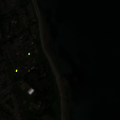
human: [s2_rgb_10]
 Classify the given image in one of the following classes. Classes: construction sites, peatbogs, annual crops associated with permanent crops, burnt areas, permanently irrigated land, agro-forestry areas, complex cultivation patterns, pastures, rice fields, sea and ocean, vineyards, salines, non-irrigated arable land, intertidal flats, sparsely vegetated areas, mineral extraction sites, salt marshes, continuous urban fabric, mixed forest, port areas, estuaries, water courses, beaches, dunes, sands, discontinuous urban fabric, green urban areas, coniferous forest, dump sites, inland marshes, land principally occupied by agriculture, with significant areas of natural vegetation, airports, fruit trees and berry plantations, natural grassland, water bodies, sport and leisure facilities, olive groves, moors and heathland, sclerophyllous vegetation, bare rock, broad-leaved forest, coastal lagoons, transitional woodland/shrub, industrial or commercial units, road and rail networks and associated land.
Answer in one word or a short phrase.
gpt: discontinuous urban fabric, green urban areas, sea and ocean